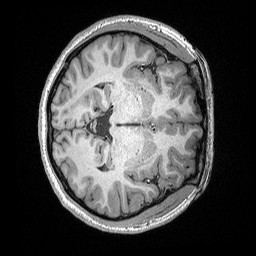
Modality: T1w
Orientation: axial
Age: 23
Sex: female